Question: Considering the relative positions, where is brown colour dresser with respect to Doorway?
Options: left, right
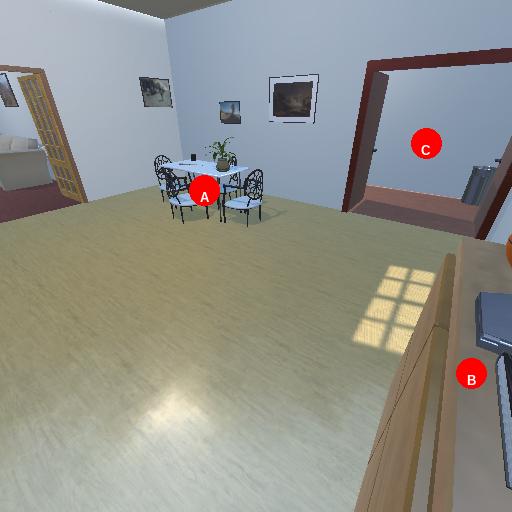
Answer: left